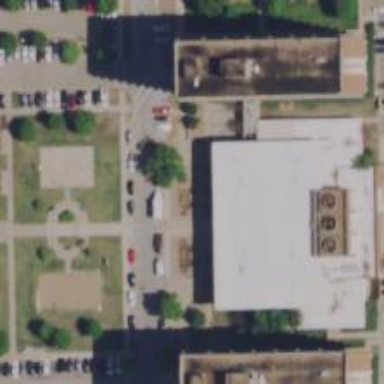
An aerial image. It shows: View of university building.